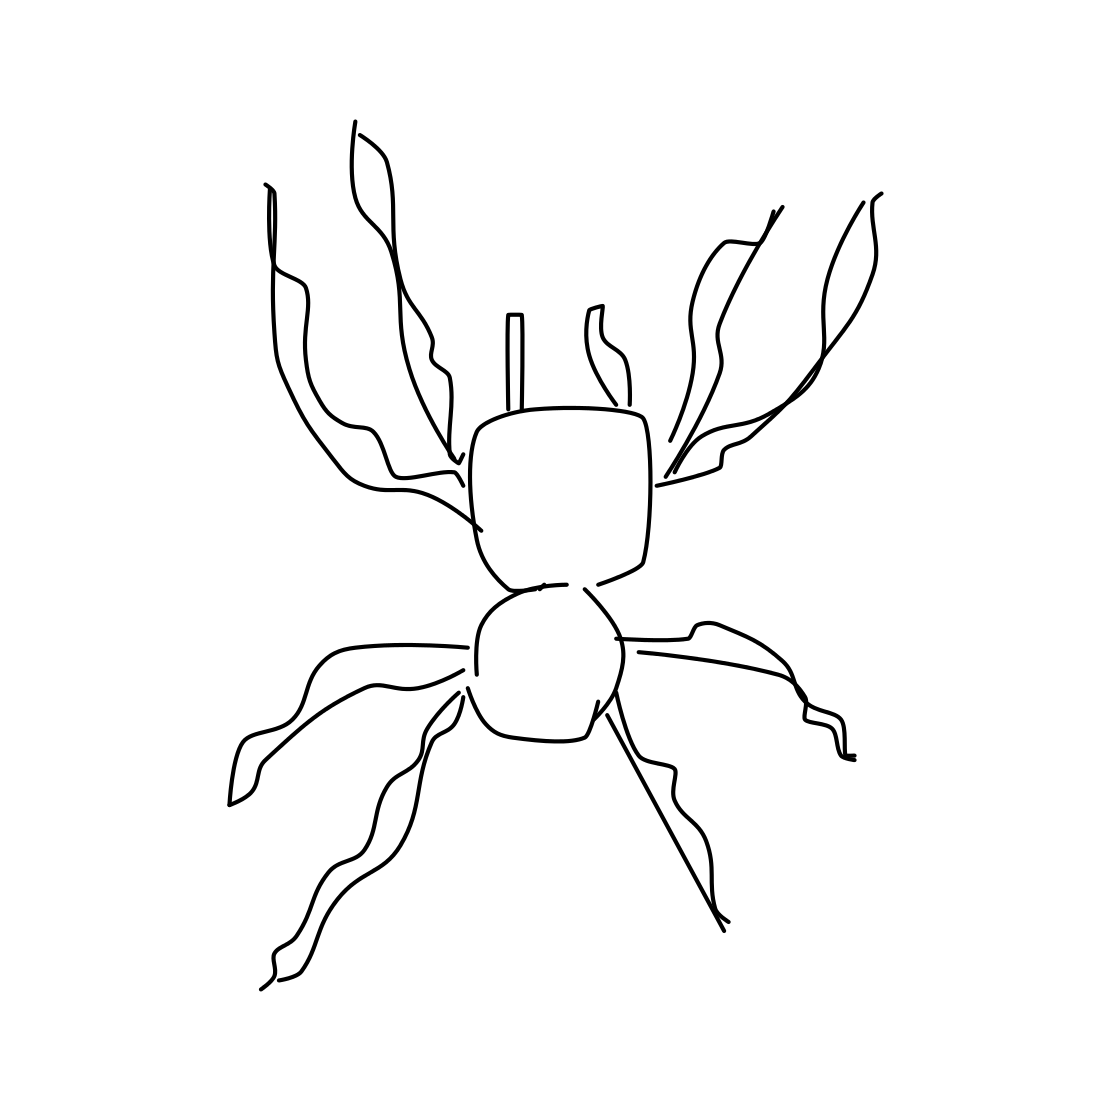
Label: spider